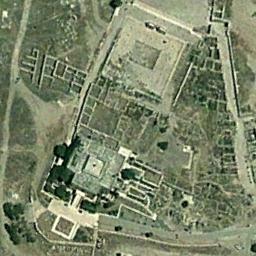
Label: palace